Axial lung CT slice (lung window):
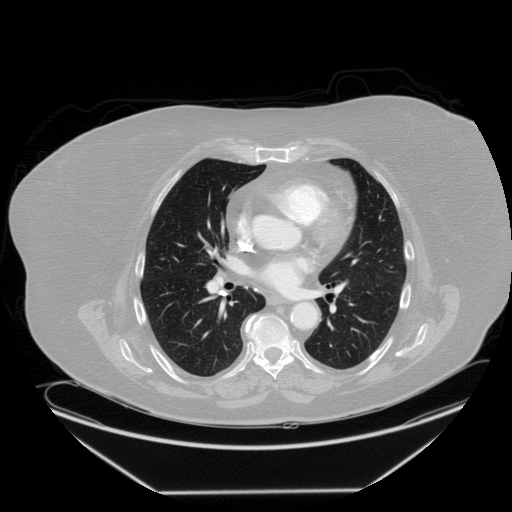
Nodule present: no